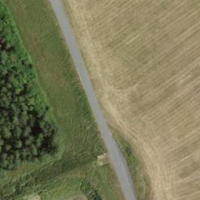
EUNIS habitat code: 52
Species observed at this site:
Vincetoxicum hirundinaria